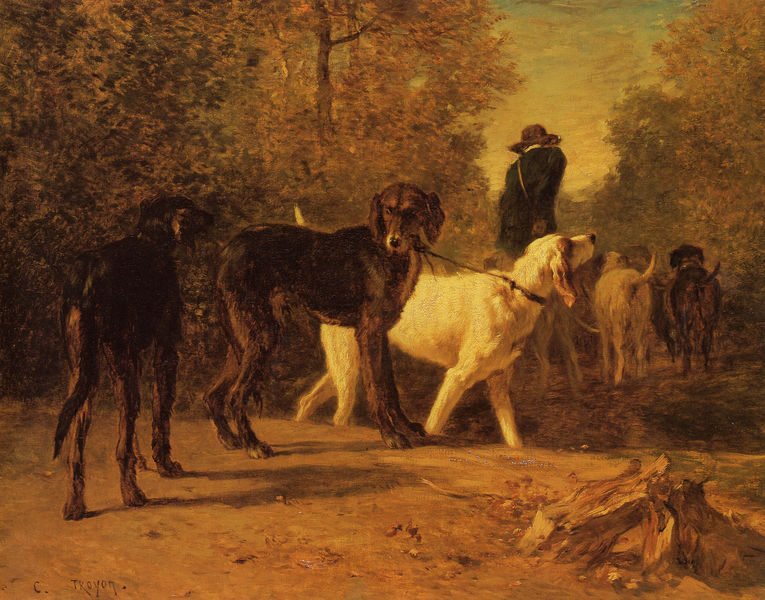
Titel: Garde-chasse conduisant ses chiens dans la forêt, Ein Jagdhüter führt seine Hunde durch den Wald
Künstler: Constant Troyon
Standort: Paris
Institution: Musée d'Orsay
Schlagwörter: baum, blau, blätter, dunkel, gemälde, hand, himmel, kopf, körper, laub, mann, schatten, weiß, wolken, baumstämme, bäume, gelb, grün, impressionismus, landschaft, ocker, sand, äste, abend, braun, hell, holz, hut, köpfe, licht, mund, nase, ohr, orange, rücken, schwarz, stirn, strasse, blick, gürtel, hund, hunde, tier, weg, wolke, beige, malerei, alt, jacke, mütze, augen, leinen, mensch, stehen, stein, steine, bild, blicken, hals, herr, hände, signatur, öl, ast, baumstamm, erde, morgen, natur, stamm, strauch, pastos, pfad, sonne, sträucher, boden, auge, gold, mantel, blatt, person, ohren, wald, beine, bewölkt, fell, schwanz, bein, ruhig, ruhe, naturalismus, halsband, studie, leine, rudel, trocken, farben, fels, zug, abendsonne, allee, farbe, hecke, sonnenuntergang, tag, landschaftsmalerei, monochrom, vergilbt, herbst, ausflug, rast, ziehen, sepia, romantik, stämme, duktus, detail, monet, riemen, manet, pfoten, tiefe, ölfarbe, ölfarben, baumkrone, baumkronen, striche, bauer, fleisch, rechteck, spaziergang, kiesel, wurzel, tageslicht, lichtung, staub, tupfen, tasche, jagd, fleck, flecken, pfote, rückansicht, jäger, schnauze, gewehr, jagdhund, windhund, antik, wanderer, leder, maul, riechen, dickicht, sonnenschein, laubbäume, schwänze, himel, jagdhunde, jagt, gurt, spaziergänger, treu, golden, meute, waldweg, rute, format, stumpf, quadrat, baumstumpf, findling, führen, treue, jagdszene, hecken, fährte, wittern, rüde, schlappohr, schlappohren, farbpalette, herrchen, förster, halsbänder, hundeführer, schnuppern, cocker, lederhut, waldpfad, verblichen, führer, auf der jagd, hollz, gels, beagel, beagels, hunderudel, jagdrudel, baumstupf, troyon, hetbst